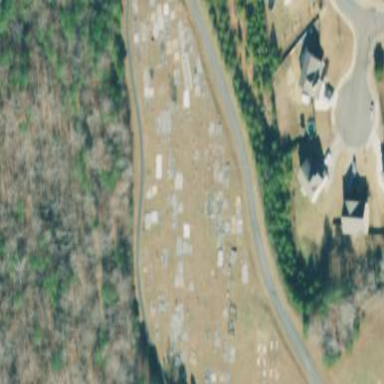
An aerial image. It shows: Cemetery.